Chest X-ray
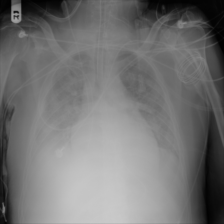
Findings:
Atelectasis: negative
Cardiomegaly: negative
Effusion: positive
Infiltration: positive
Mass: negative
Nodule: negative
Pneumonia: negative
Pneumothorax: negative
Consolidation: negative
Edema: negative
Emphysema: negative
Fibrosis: negative
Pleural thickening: negative
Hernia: negative